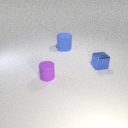
small purple rubber cylinder to the left of small blue metal cube